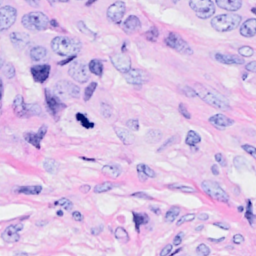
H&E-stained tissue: Breast